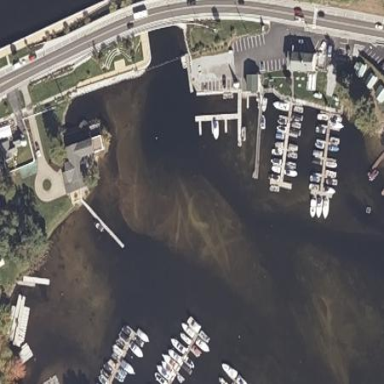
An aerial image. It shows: Marina area for leisure land.